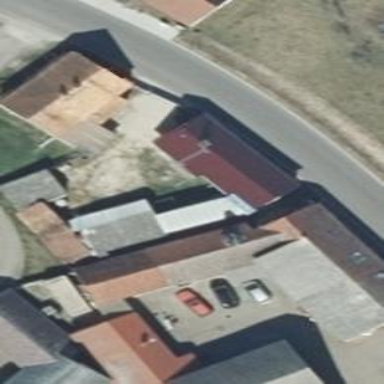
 where the roof orientation is along the building."